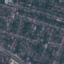
Land use / land cover class: Residential